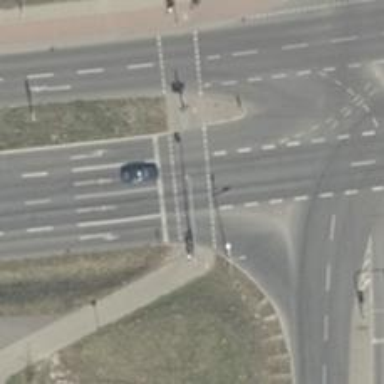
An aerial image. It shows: Road crossing with traffic signals.